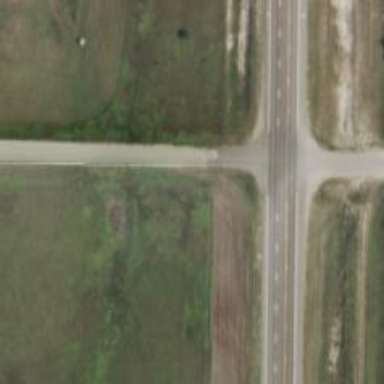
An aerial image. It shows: Stop road.